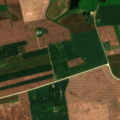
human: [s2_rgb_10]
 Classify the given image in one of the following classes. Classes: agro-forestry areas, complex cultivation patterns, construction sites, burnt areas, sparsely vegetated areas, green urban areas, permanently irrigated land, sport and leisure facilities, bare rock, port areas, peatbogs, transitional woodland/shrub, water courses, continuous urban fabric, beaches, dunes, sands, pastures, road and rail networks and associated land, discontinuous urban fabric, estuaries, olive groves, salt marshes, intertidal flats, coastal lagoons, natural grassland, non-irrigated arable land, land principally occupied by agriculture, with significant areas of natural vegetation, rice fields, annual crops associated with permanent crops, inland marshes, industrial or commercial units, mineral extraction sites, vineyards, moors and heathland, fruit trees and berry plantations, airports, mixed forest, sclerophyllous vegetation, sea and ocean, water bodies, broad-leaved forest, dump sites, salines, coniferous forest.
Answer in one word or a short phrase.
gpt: non-irrigated arable land, pastures, complex cultivation patterns